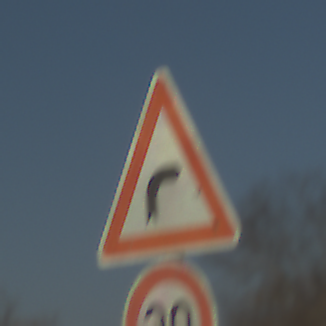
Verkehrszeichen: KurveRechts
Zusatzzeichen unten: Geschwindigkeit30
Umgebung: Outdoor, Nature
Tageszeit: MorningAfternoon
Wetter: PartlyCloudy
Licht: Natural
Jahreszeit: NotSpecified
Kontrast: HighContrast